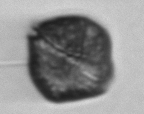
Label: Alexandrium_catenella